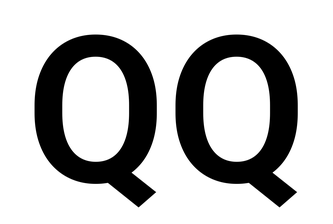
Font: Roboto_SemiBold